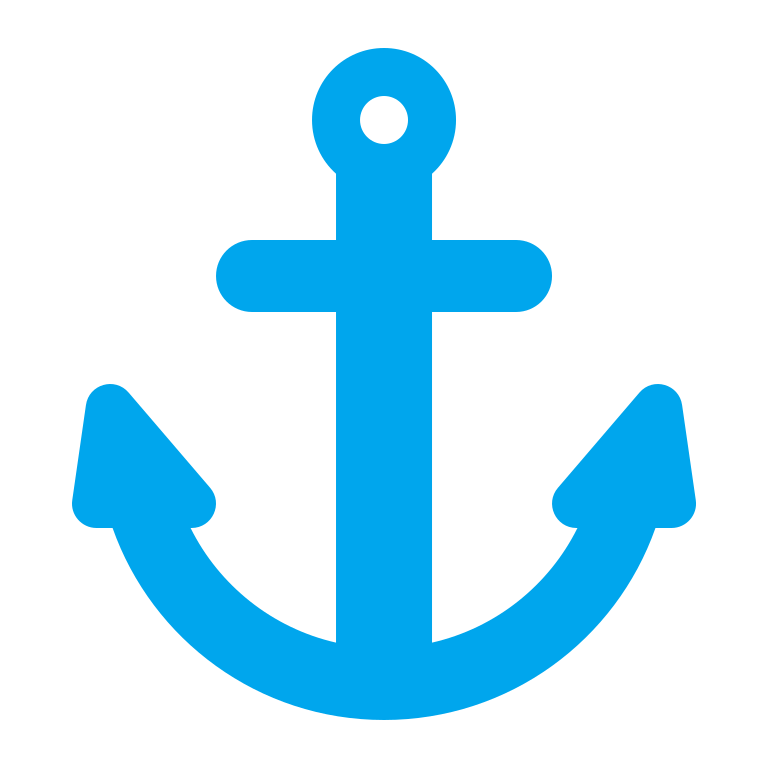
anchor flat